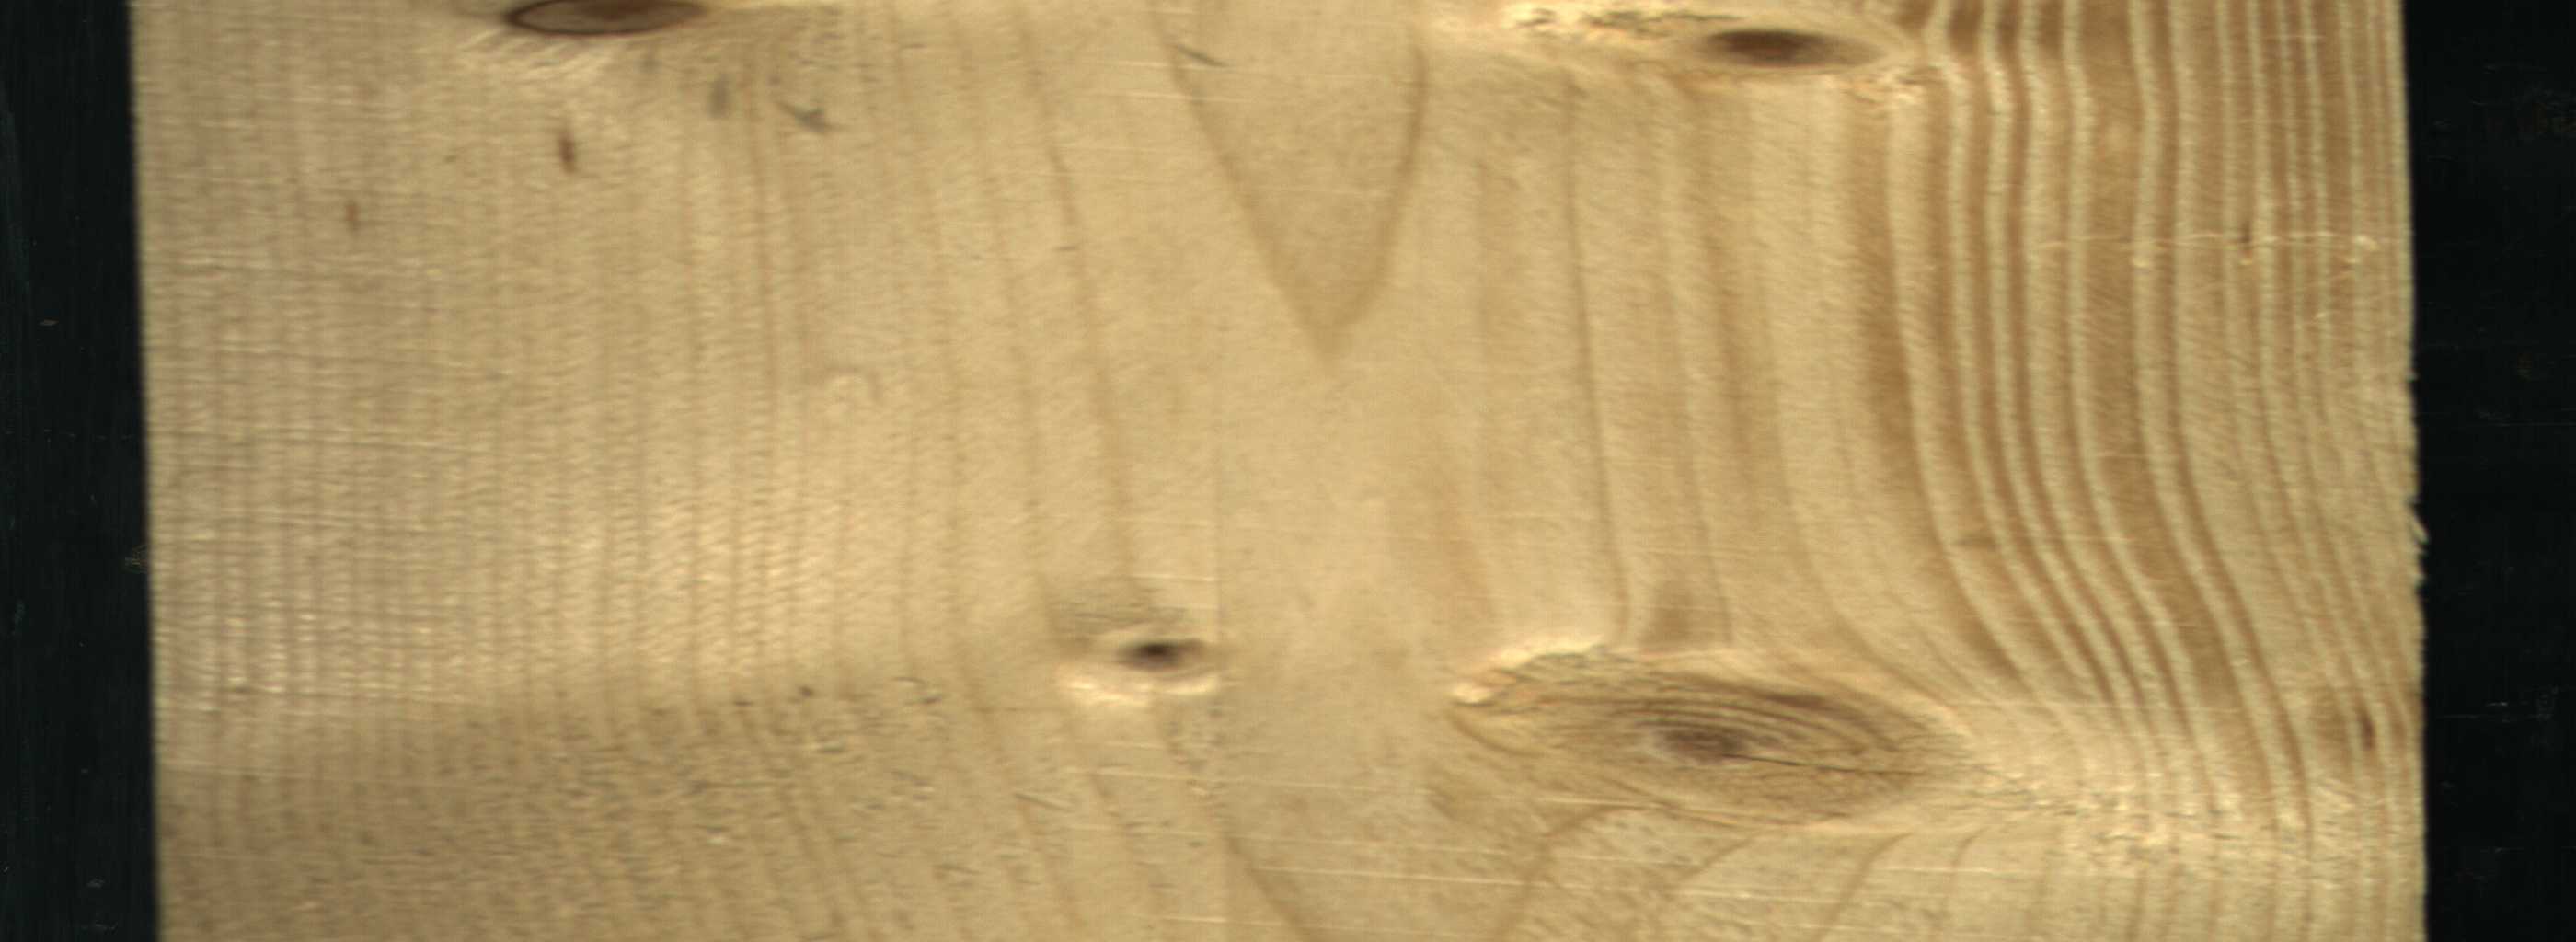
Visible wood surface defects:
knot_with_crack
Dead_Knot
Live_Knot
Live_Knot
Live_Knot